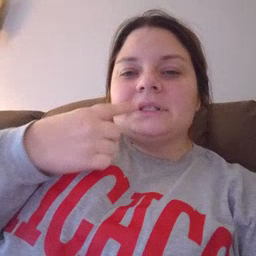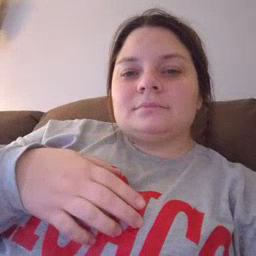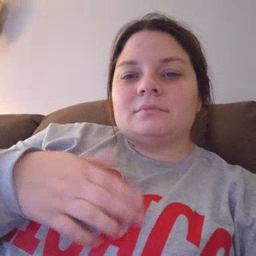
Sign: lips